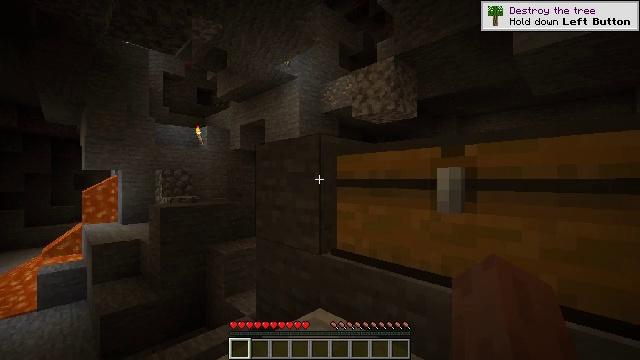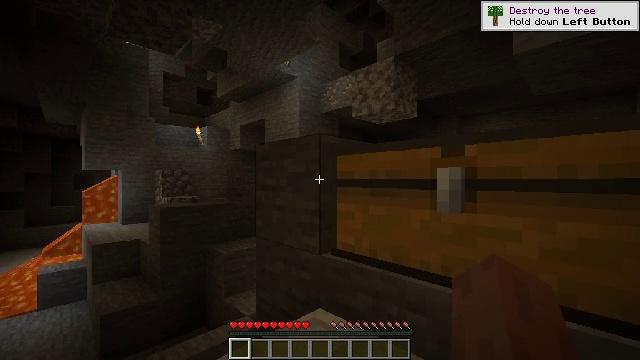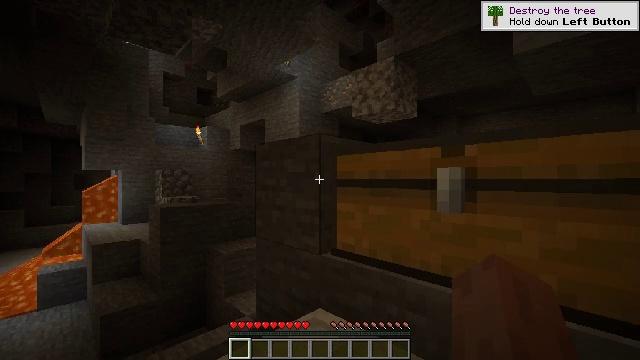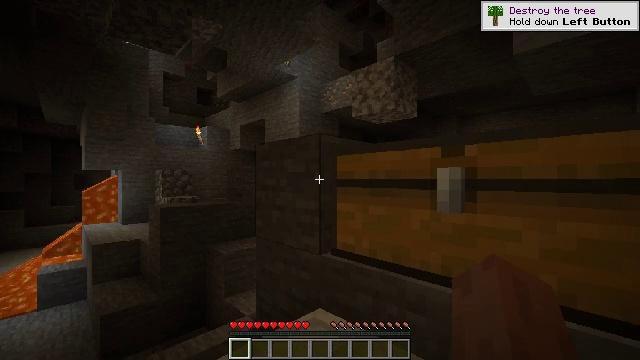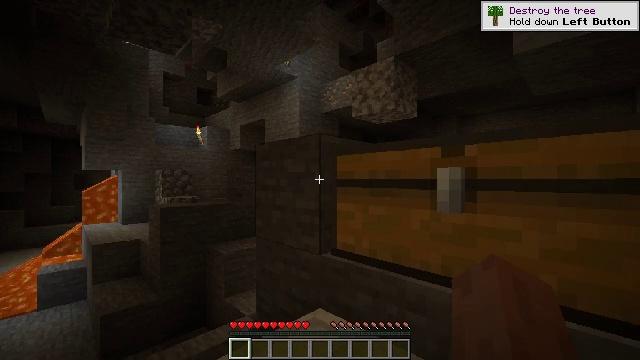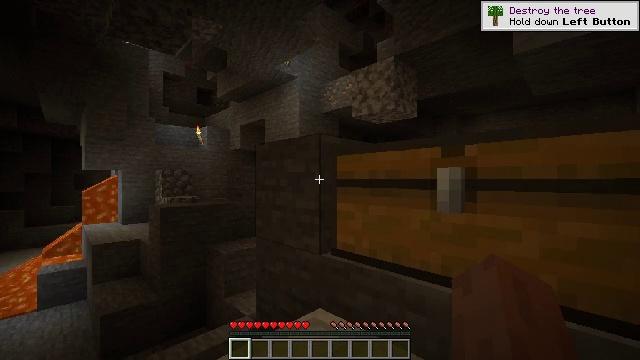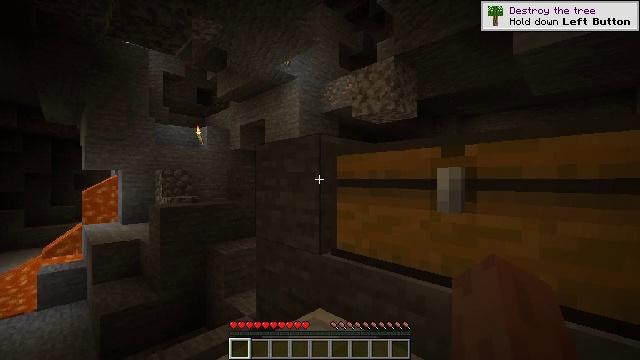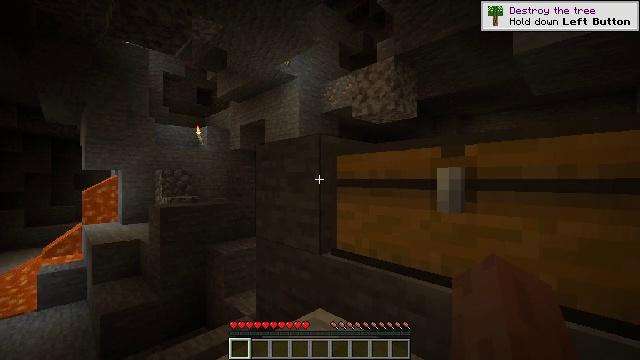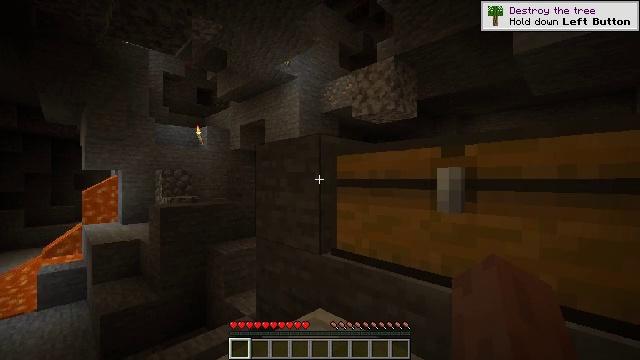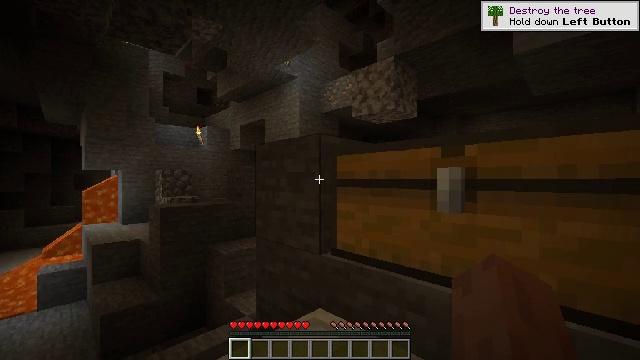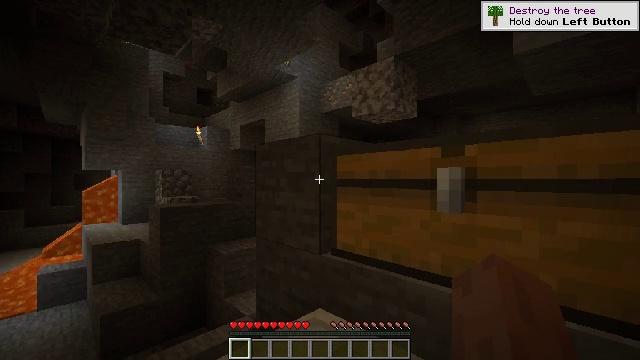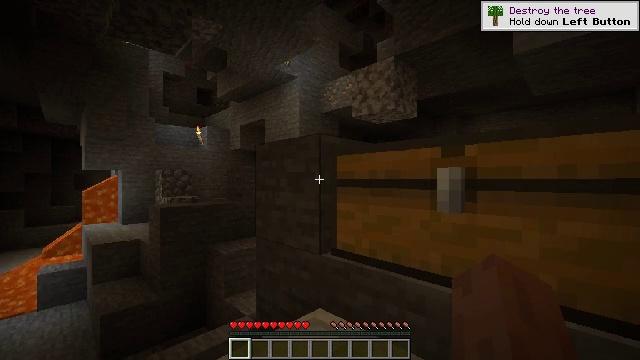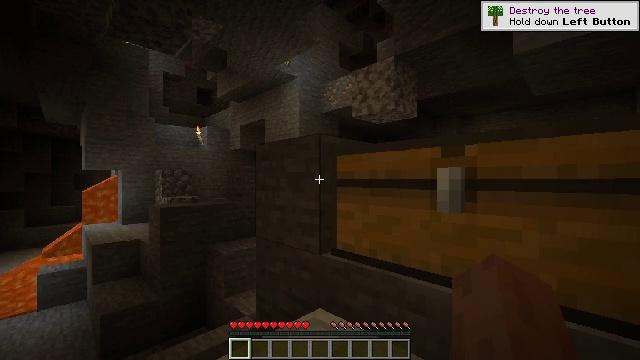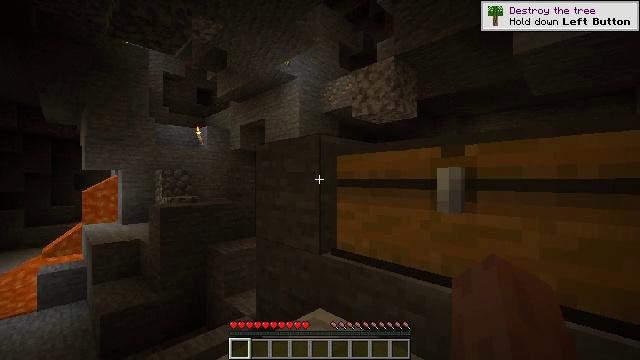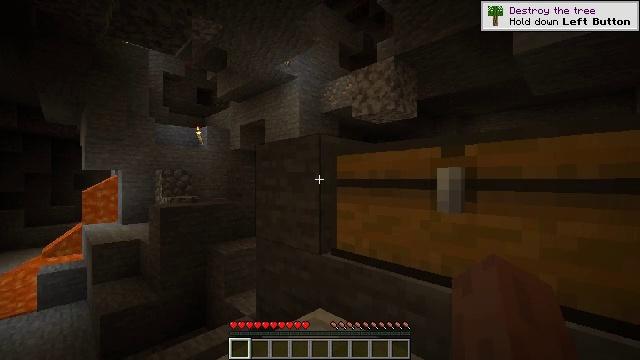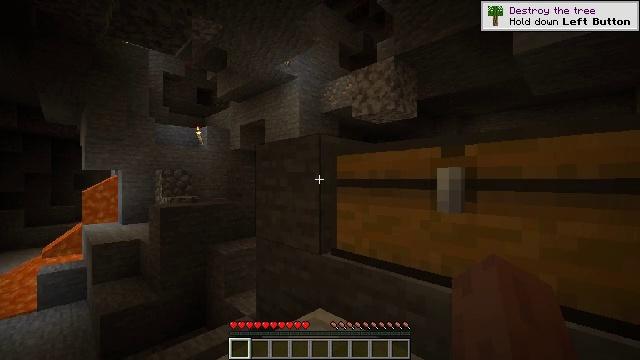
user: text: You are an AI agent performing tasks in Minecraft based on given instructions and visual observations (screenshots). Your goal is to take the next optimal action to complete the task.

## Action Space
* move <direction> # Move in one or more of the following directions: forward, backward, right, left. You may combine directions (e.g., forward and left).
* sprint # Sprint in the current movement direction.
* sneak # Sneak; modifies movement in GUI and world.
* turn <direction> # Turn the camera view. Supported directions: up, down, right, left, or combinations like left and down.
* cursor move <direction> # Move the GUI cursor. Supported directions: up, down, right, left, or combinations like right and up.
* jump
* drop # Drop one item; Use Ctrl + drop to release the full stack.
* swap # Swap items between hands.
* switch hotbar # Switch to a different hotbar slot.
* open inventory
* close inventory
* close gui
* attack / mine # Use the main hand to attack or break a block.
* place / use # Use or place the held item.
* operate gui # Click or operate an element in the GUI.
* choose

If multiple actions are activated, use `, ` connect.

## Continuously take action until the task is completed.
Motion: motion action
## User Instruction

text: Use iron ingots to craft iron leggings at the crafting table.
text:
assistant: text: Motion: no_op
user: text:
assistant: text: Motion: no_op
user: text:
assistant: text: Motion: no_op
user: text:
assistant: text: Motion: no_op
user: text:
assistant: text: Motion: no_op
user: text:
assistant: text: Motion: no_op
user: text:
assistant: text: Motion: no_op
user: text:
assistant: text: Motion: no_op
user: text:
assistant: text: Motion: no_op
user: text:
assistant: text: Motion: no_op
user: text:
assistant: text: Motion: no_op
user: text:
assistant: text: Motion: no_op
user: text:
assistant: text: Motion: no_op
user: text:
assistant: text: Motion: no_op
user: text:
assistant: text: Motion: no_op
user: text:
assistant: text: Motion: no_op
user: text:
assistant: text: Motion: no_op
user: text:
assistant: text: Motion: no_op
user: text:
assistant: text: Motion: no_op
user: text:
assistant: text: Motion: no_op
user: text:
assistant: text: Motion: no_op
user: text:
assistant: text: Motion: no_op
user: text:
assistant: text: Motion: no_op
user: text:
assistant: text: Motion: no_op
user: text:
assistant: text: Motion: no_op
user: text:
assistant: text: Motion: no_op
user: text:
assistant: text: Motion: no_op
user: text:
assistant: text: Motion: no_op
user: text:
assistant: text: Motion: no_op
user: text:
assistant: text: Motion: no_op